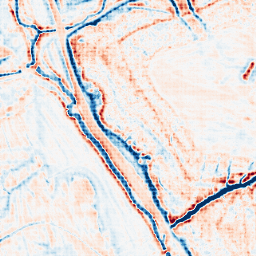
Category: edge_preserving
Decomposition family: bilateral
Decomposition parameters: d: 15
sigma_color: 75
sigma_space: 75
Upsampling method: sinc_hamming
Upsampling parameters: scale: 4
kernel_size: 4
Upsampling scale: 4